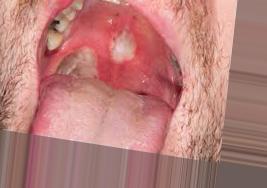
Condition: Mouth Ulcer